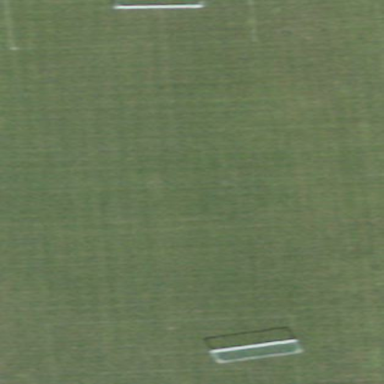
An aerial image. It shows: Grass pitch designed for football.